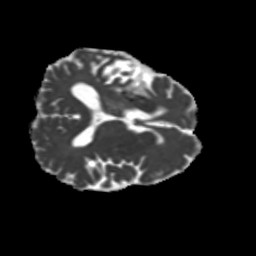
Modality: MD
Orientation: axial
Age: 74
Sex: female
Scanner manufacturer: siemens
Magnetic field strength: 3 T
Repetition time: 5.25 s
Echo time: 0.08 s